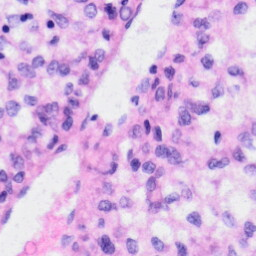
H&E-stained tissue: Liver